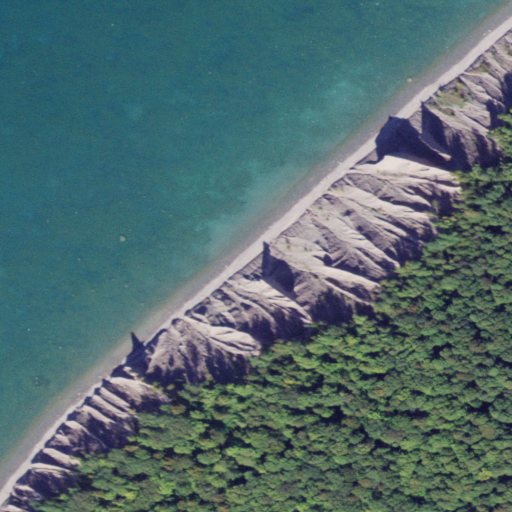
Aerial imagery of cliff(s) in New York named Sitts Bluff containing open water, deciduous forest, barren land, and mixed forest